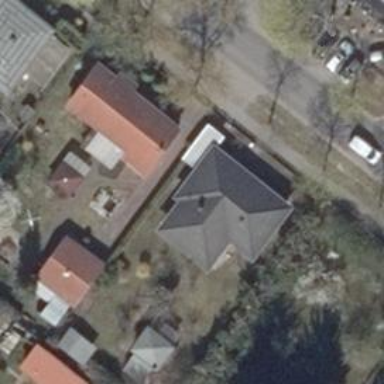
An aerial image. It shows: Simple house.